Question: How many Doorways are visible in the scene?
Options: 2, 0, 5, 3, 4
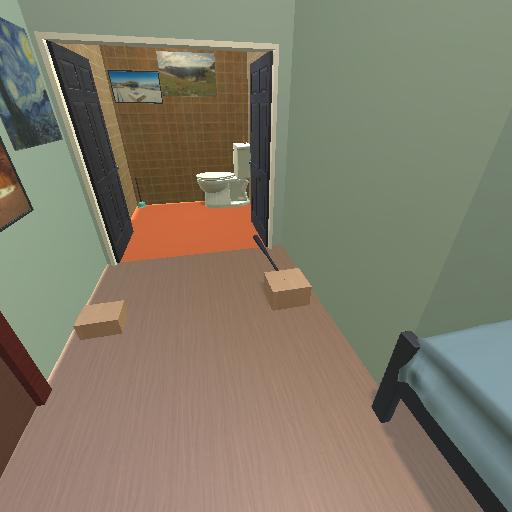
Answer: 2